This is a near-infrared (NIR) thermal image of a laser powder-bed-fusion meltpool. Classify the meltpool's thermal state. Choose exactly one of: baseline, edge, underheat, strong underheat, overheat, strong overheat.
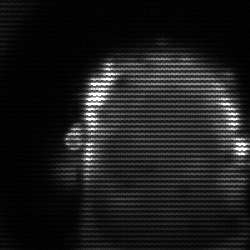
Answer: baseline